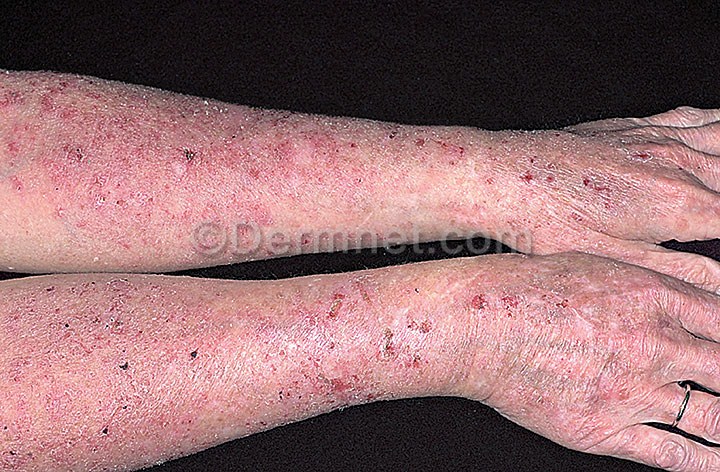
Disease: Poison Ivy Photos and other Contact Dermatitis